Field crop: maize
Growth stage: 2
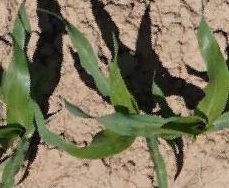
Species: maize